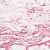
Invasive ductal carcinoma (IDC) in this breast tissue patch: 0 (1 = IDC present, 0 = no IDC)